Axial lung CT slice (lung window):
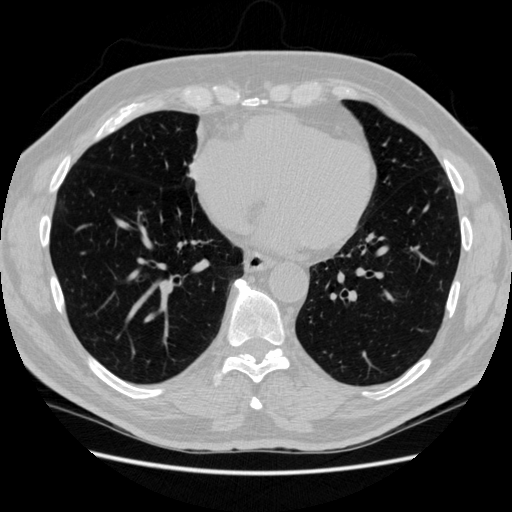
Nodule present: no